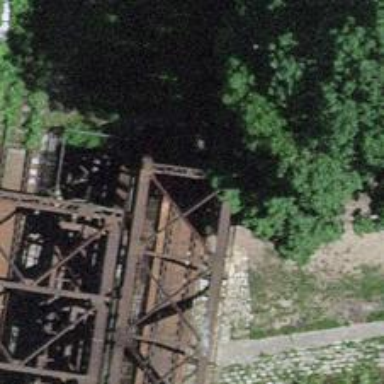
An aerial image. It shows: Disused railway bridge.